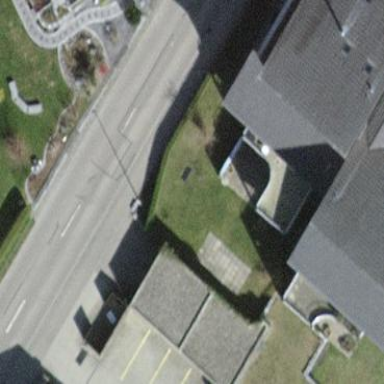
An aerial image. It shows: Group of garages.